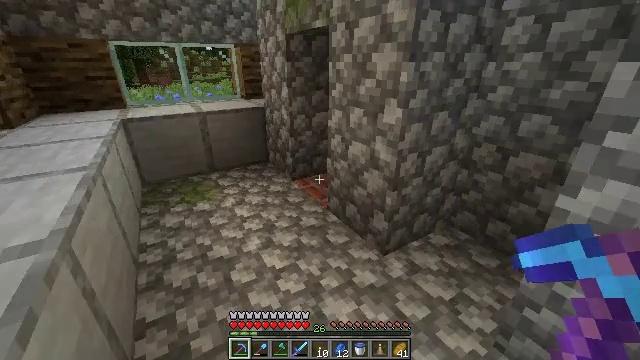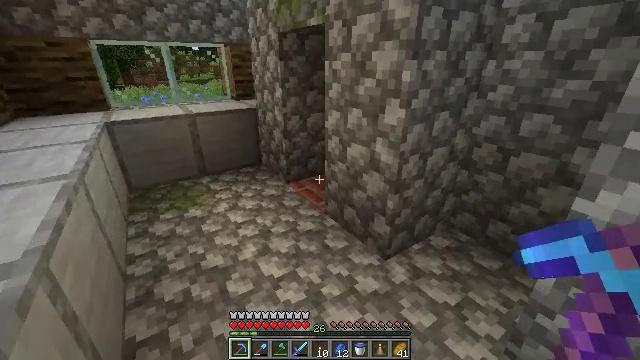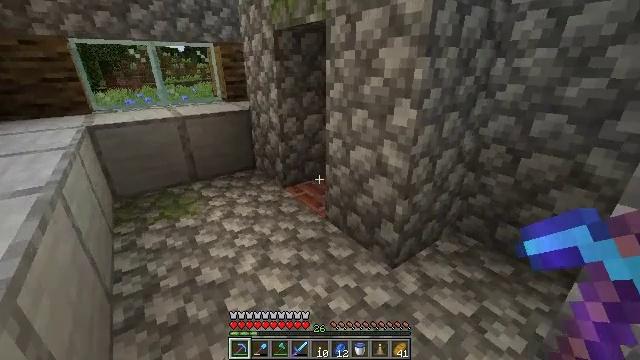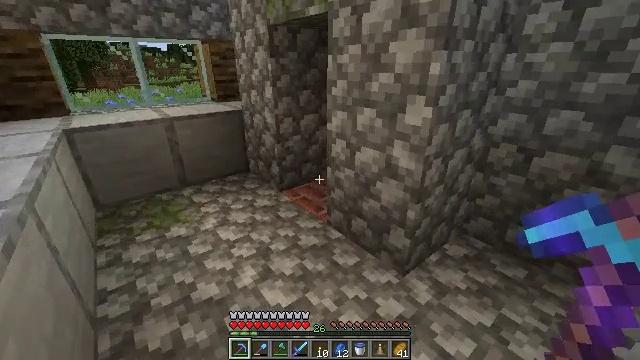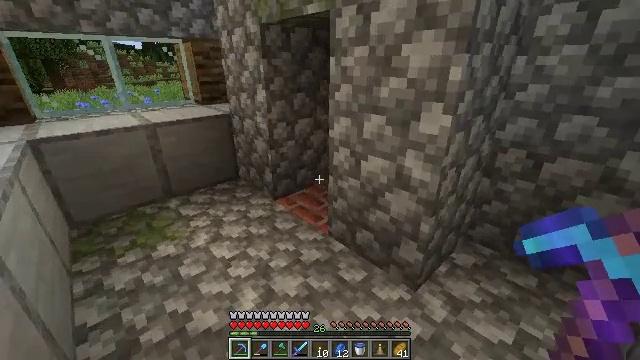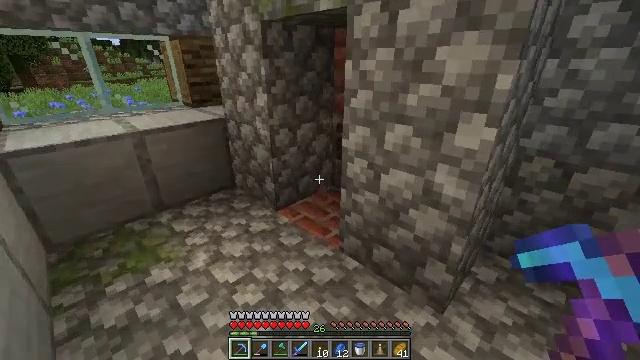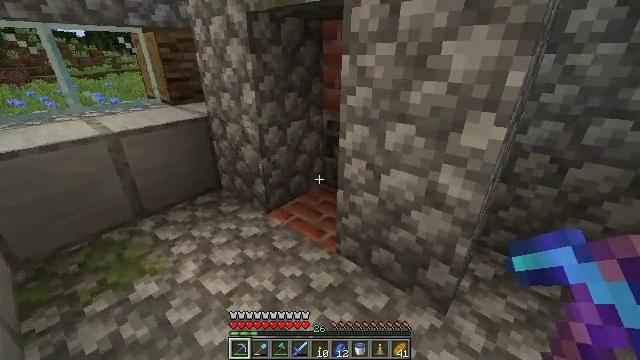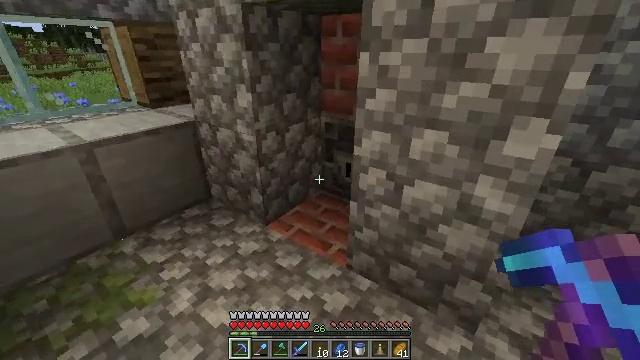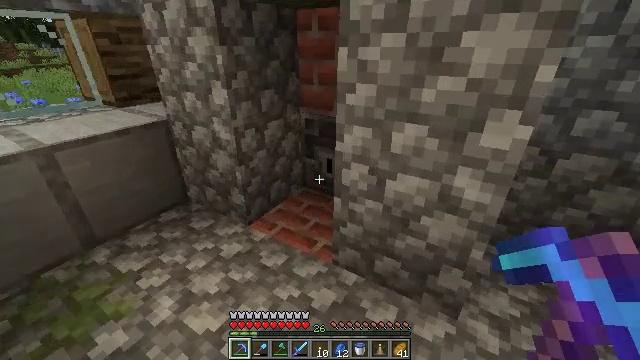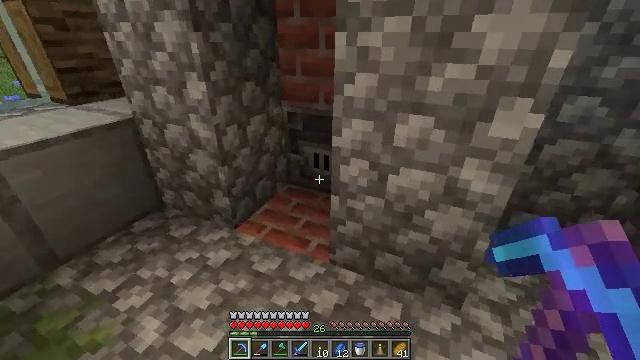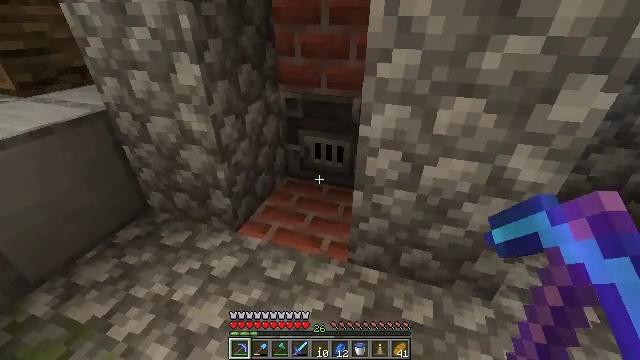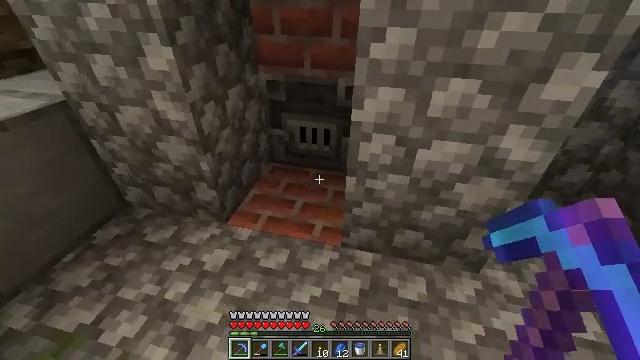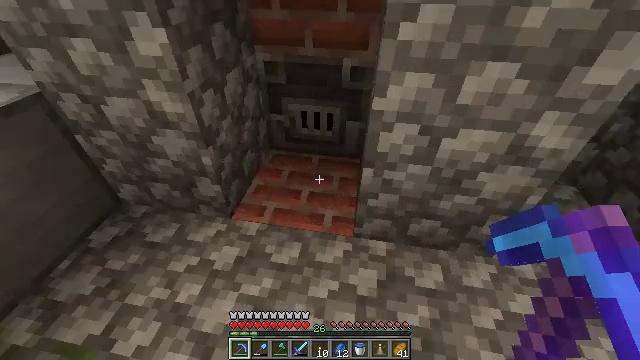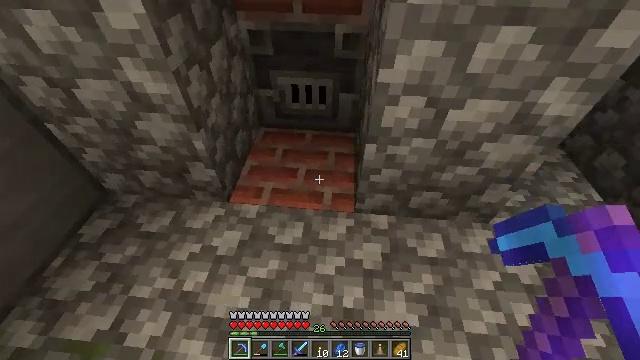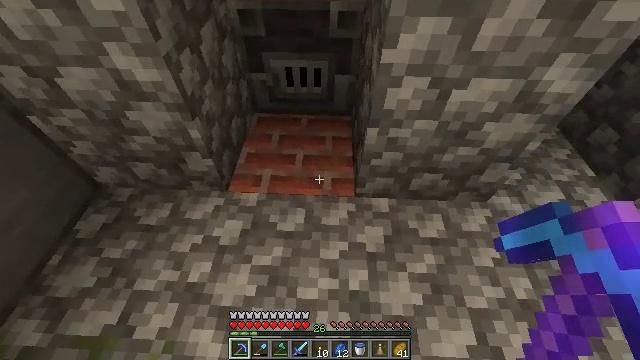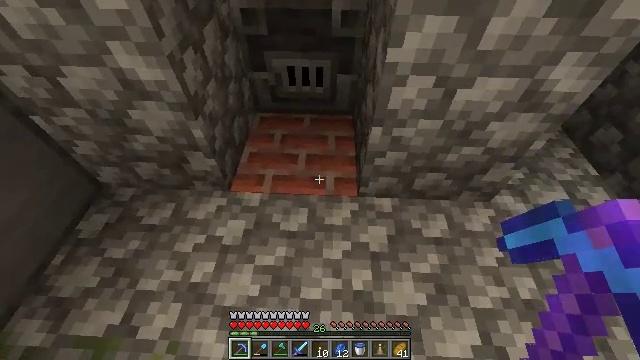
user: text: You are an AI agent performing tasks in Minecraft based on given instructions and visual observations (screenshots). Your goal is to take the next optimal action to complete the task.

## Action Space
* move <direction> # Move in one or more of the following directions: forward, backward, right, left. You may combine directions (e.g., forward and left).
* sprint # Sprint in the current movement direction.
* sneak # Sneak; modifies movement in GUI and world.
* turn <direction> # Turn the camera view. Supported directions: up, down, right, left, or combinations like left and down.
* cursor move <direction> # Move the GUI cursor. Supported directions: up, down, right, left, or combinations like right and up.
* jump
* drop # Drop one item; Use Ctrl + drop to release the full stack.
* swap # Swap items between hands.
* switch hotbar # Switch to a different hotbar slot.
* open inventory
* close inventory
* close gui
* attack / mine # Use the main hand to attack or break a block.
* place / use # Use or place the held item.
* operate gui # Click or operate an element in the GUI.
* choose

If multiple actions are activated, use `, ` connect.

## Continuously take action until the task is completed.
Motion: motion action
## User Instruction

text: Gather the blast furnace into your inventory.
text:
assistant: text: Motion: move forward and move left, turn right
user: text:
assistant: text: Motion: move forward and move left, turn right
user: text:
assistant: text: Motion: move forward and move left, turn right
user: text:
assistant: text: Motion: move forward and move left, turn right
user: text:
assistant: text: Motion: move forward and move left, turn right
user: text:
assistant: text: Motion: move forward and move left, turn right and down
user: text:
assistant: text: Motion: move forward and move left, turn right
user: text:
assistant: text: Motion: move forward and move left, turn right
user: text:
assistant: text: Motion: move forward and move left, turn right and down
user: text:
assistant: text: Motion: move forward and move left, turn right and down
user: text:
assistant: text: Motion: move forward and move left, turn right and down
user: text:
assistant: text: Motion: turn right and down
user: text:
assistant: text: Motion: turn right and down
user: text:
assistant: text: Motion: turn right and down
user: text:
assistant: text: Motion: no_op
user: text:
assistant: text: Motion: no_op
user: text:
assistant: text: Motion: no_op
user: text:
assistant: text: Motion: turn up
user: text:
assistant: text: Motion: turn up
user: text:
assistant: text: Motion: turn left and up
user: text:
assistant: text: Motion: turn up
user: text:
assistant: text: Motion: no_op
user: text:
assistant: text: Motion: attack / mine
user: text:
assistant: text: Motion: attack / mine
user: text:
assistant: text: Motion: attack / mine
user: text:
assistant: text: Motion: attack / mine
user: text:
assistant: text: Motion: attack / mine
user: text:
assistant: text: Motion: attack / mine
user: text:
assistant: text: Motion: attack / mine
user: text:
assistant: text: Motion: attack / mine